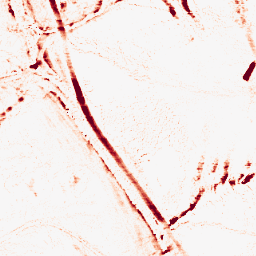
Category: morphological
Decomposition family: morphological_ellipse
Decomposition parameters: operation: opening
width: 5
height: 10
Upsampling method: sinc_blackman
Upsampling parameters: scale: 2
kernel_size: 4
Upsampling scale: 2